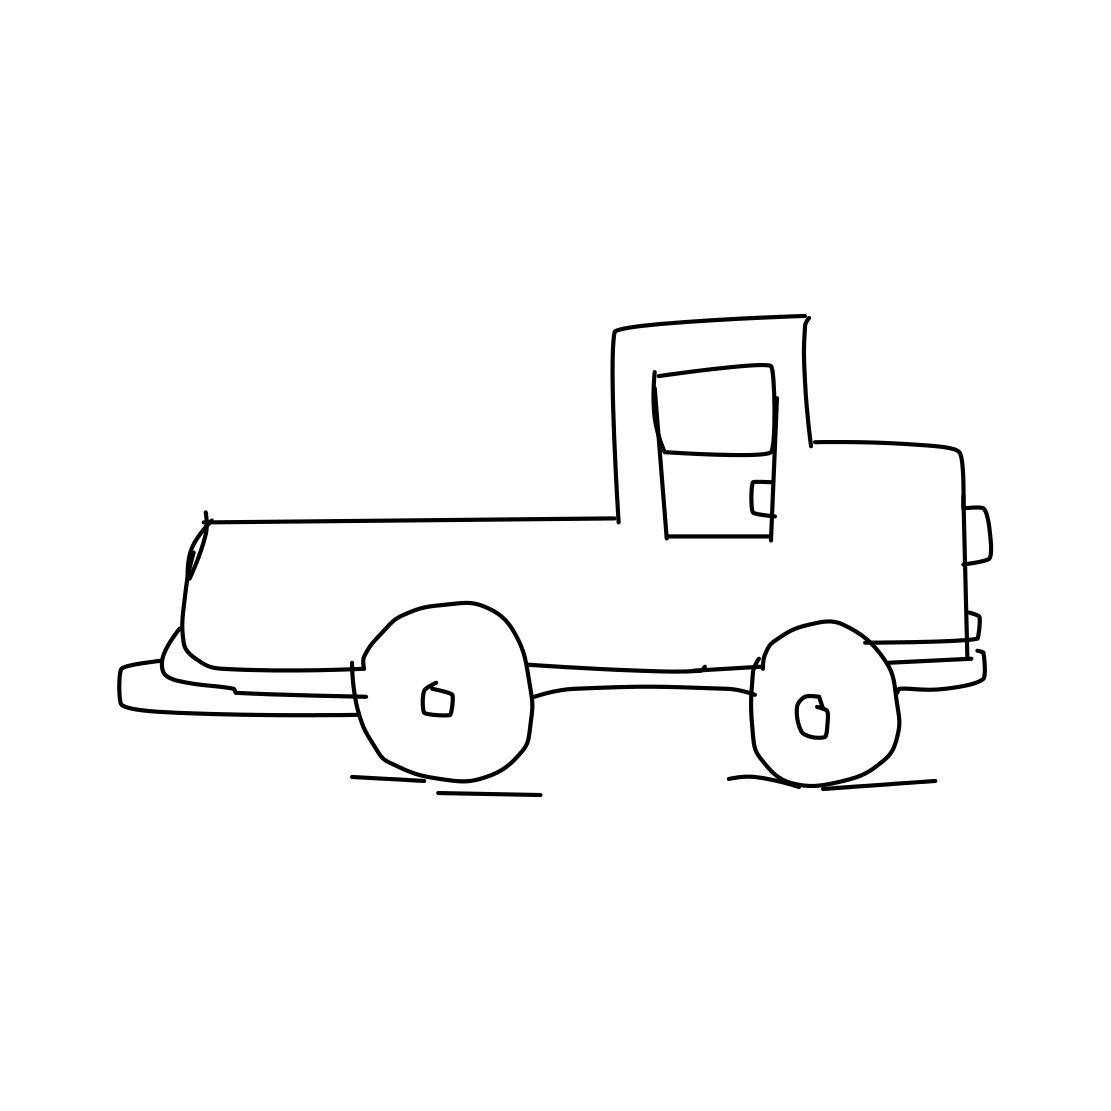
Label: pickup truck